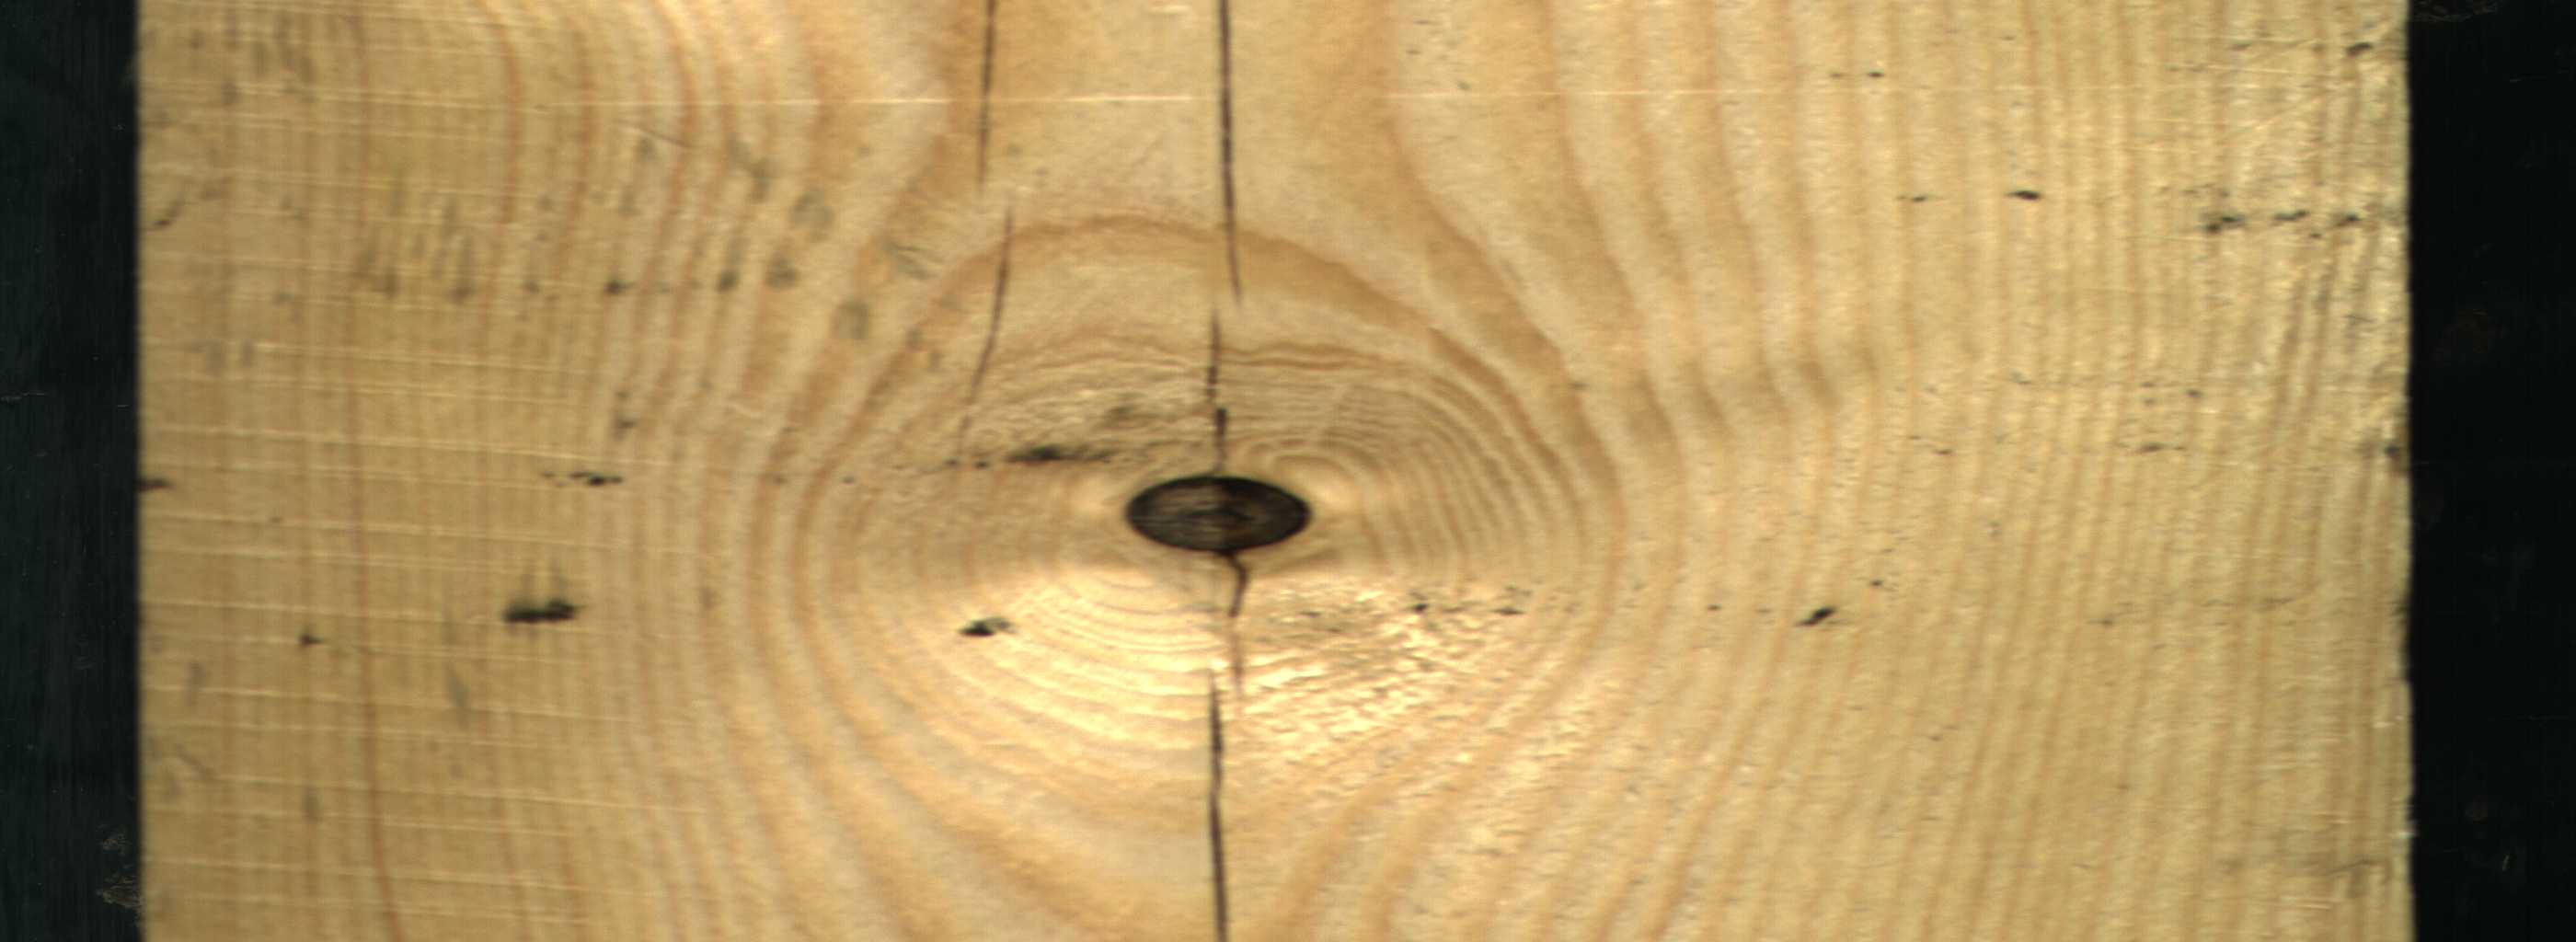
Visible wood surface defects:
Crack
Crack
Crack
Crack
Crack
Crack
Dead_Knot